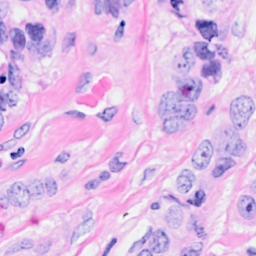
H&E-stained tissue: Breast